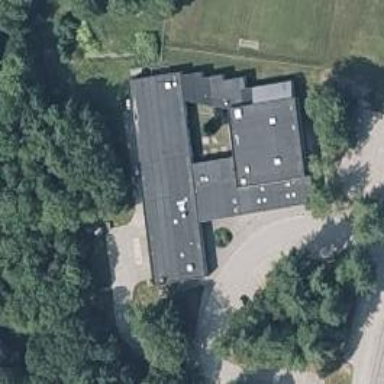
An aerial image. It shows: School building.